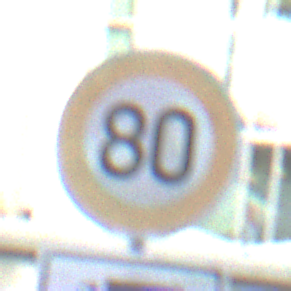
Verkehrszeichen: Geschwindigkeit80
Zusatzzeichen unten: MehrspurigeFahrzeuge2
Umgebung: Outdoor, Urban
Tageszeit: SunriseSunset
Wetter: PartlyCloudy
Licht: Natural
Jahreszeit: NotSpecified
Kontrast: MediumContrast